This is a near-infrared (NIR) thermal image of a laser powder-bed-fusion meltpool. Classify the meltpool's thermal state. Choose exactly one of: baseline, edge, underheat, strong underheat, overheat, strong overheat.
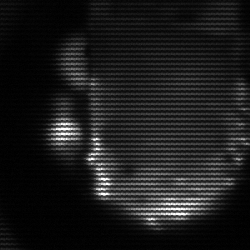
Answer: baseline